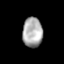
Tissue: lung
Cell type: Others
Senescence score: 0.2368
Nuclear area (px): 581
Mean DAPI intensity: 171.401